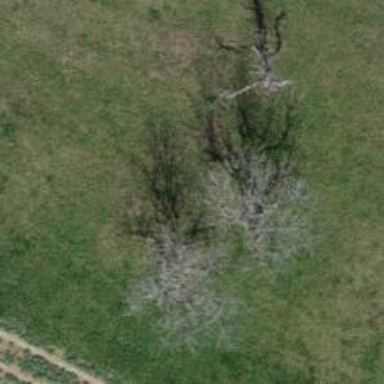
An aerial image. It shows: Deciduous tree with mixed leaf types.